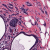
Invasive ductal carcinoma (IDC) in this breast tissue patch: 0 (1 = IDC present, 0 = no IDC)